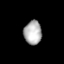
Tissue: lung
Cell type: Myeloid cells
Senescence score: 0.238
Nuclear area (px): 413
Mean DAPI intensity: 176.482